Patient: sex M, age 74
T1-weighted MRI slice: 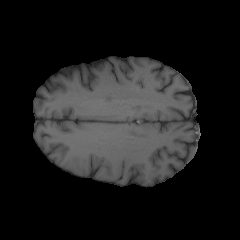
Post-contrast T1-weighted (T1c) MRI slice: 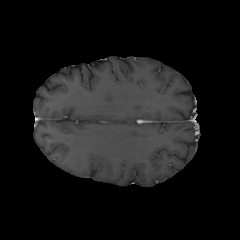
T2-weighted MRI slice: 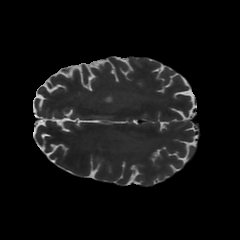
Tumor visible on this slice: no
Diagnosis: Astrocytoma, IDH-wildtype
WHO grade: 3